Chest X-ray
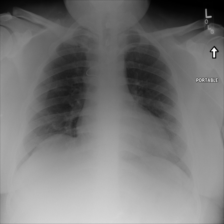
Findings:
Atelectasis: negative
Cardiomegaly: negative
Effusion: negative
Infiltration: negative
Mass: negative
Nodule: negative
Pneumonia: negative
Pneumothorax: negative
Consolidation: negative
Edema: negative
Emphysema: negative
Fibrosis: negative
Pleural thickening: negative
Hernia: negative